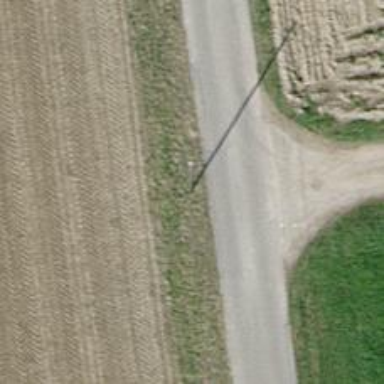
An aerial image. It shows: Straight power pole with straight line management system.